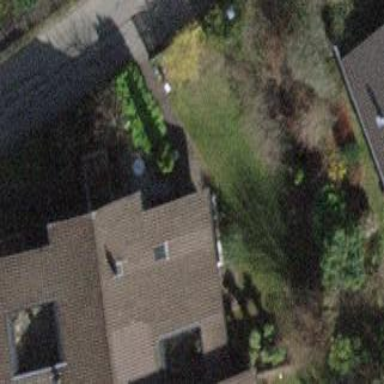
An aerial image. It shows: Residential garden.